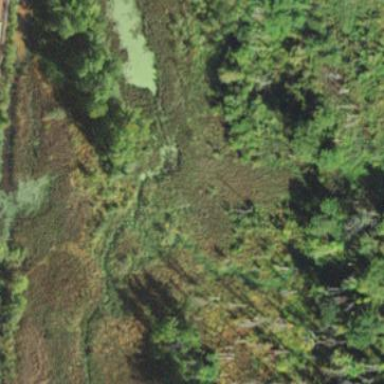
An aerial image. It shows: Nature reserve designated for conservation purposes.